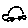
Label: car